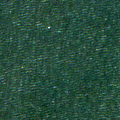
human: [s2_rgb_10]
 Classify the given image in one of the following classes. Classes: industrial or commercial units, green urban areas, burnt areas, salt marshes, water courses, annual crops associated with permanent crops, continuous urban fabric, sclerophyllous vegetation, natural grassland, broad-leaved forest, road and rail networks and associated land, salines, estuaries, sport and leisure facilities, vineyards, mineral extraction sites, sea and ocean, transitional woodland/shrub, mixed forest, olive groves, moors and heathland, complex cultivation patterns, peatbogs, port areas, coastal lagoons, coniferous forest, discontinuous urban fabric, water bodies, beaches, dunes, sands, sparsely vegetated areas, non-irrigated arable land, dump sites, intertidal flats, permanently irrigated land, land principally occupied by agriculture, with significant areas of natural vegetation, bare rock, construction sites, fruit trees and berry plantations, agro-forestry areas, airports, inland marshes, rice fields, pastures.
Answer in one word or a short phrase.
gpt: sea and ocean